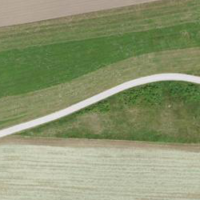
EUNIS habitat code: 52
Species observed at this site:
Echium vulgare